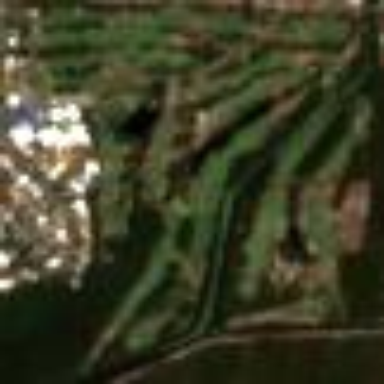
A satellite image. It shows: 18-hole golf course classified as leisure land.